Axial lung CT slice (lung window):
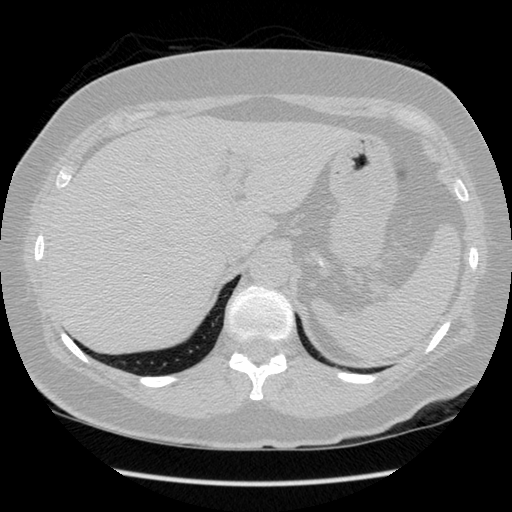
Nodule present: no